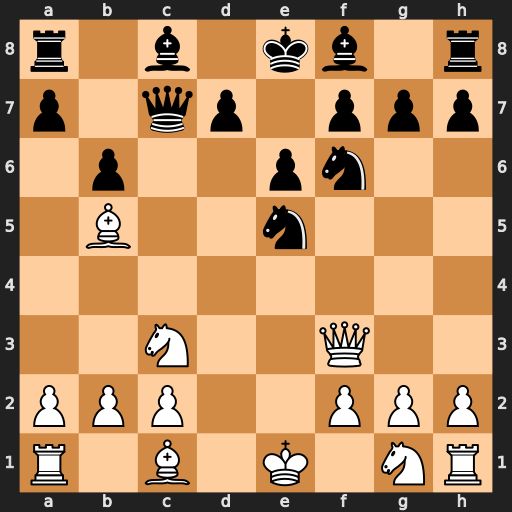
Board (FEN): r1b1kb1r/p1qp1ppp/1p2pn2/1B2n3/8/2N2Q2/PPP2PPP/R1B1K1NR
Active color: w
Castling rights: KQkq
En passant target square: -
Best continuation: Qxa8 Bb4 Ne2 O-O Bf4